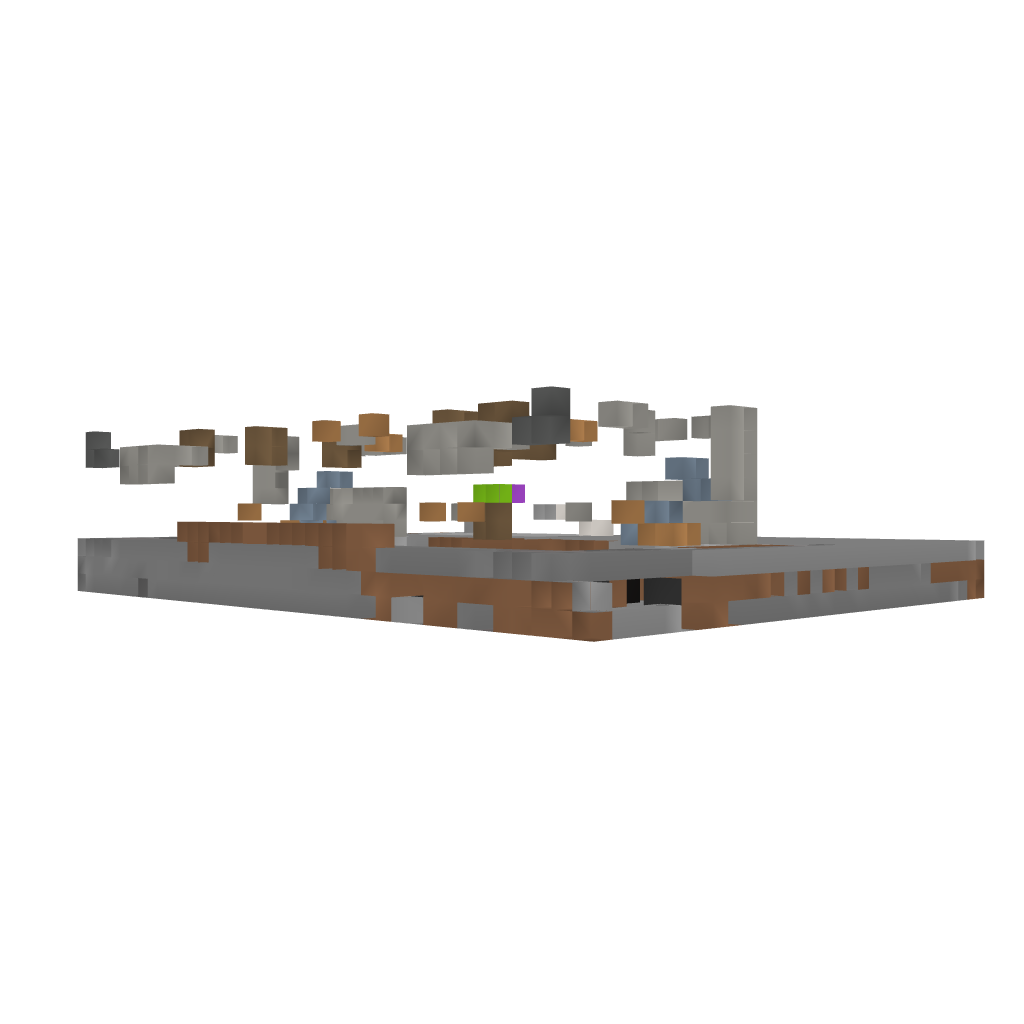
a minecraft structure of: Modern House